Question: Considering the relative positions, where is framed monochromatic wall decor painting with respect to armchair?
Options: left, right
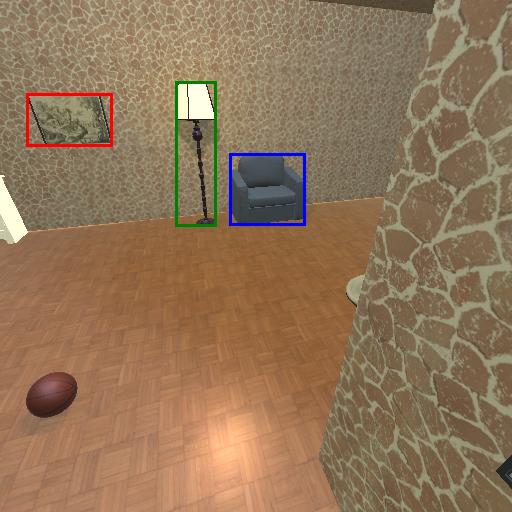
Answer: left